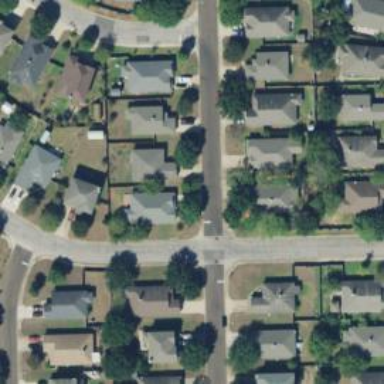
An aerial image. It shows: Charming neighbourhood.